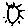
Label: sun